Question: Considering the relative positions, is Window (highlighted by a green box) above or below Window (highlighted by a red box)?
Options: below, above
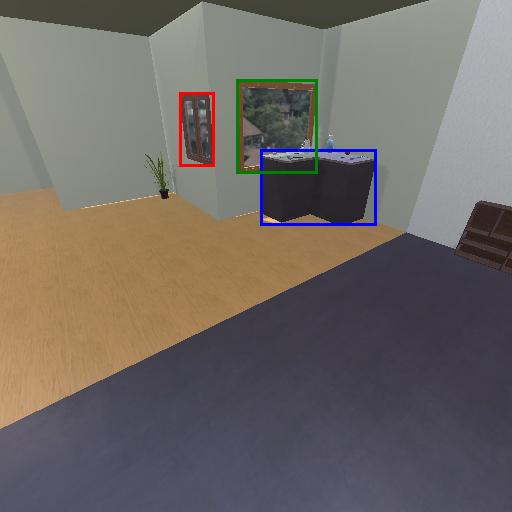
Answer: below